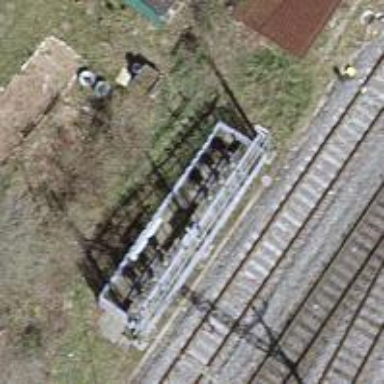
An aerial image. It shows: Switch used for power control.